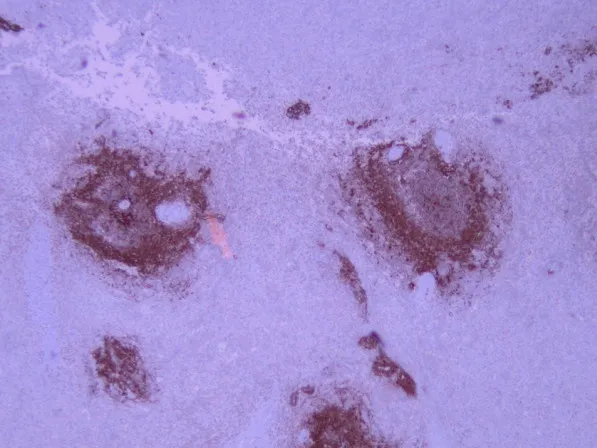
Peri-vascular amyloid. Positive peri-vascular amyloid A immunoperoxidase staining at 40 x magnification.
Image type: pathology (immunostaining)